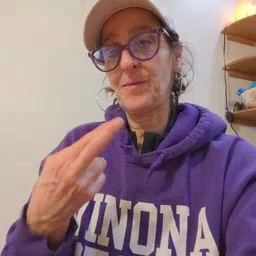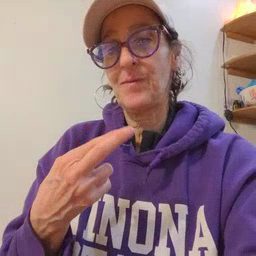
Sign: room